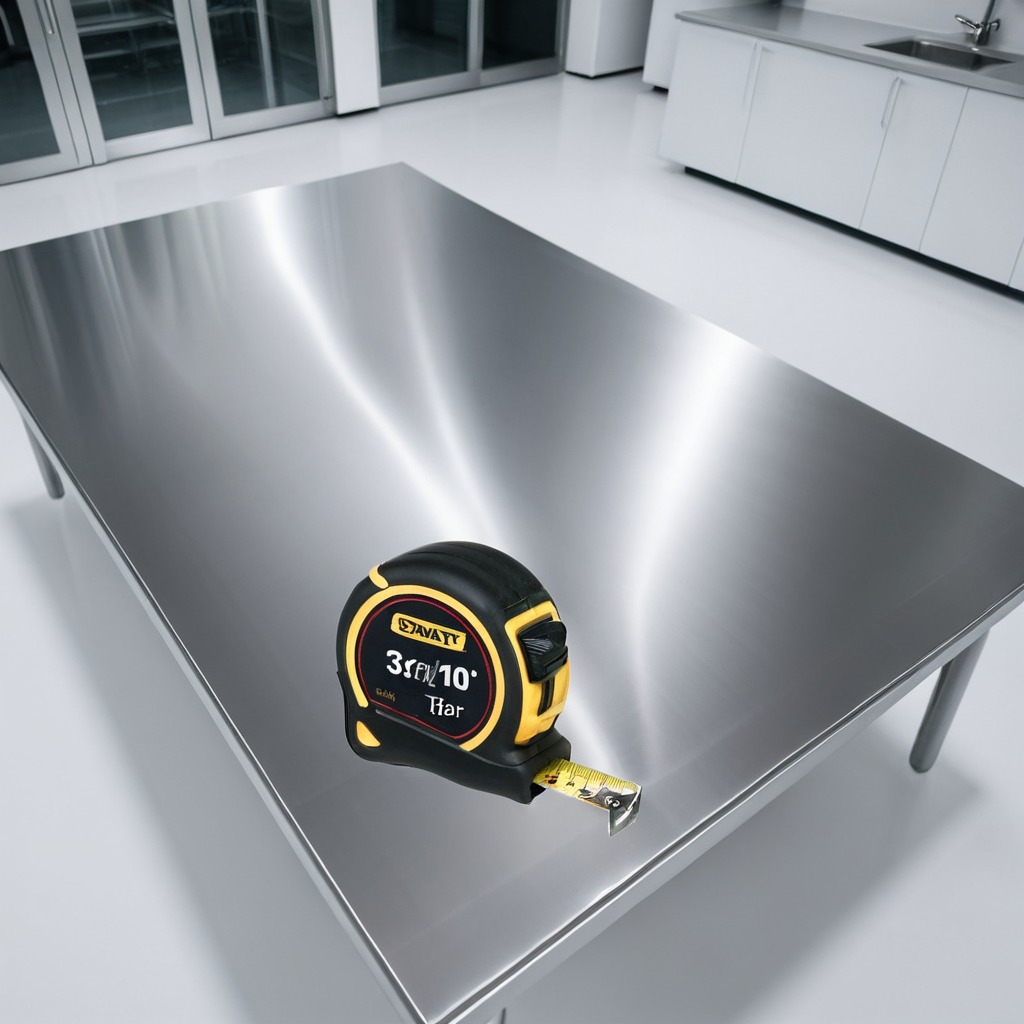
A measuring tape is lying on a stainless steel table in a high-end prototyping lab.